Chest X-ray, PA view. Patient: 51 years old, sex F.
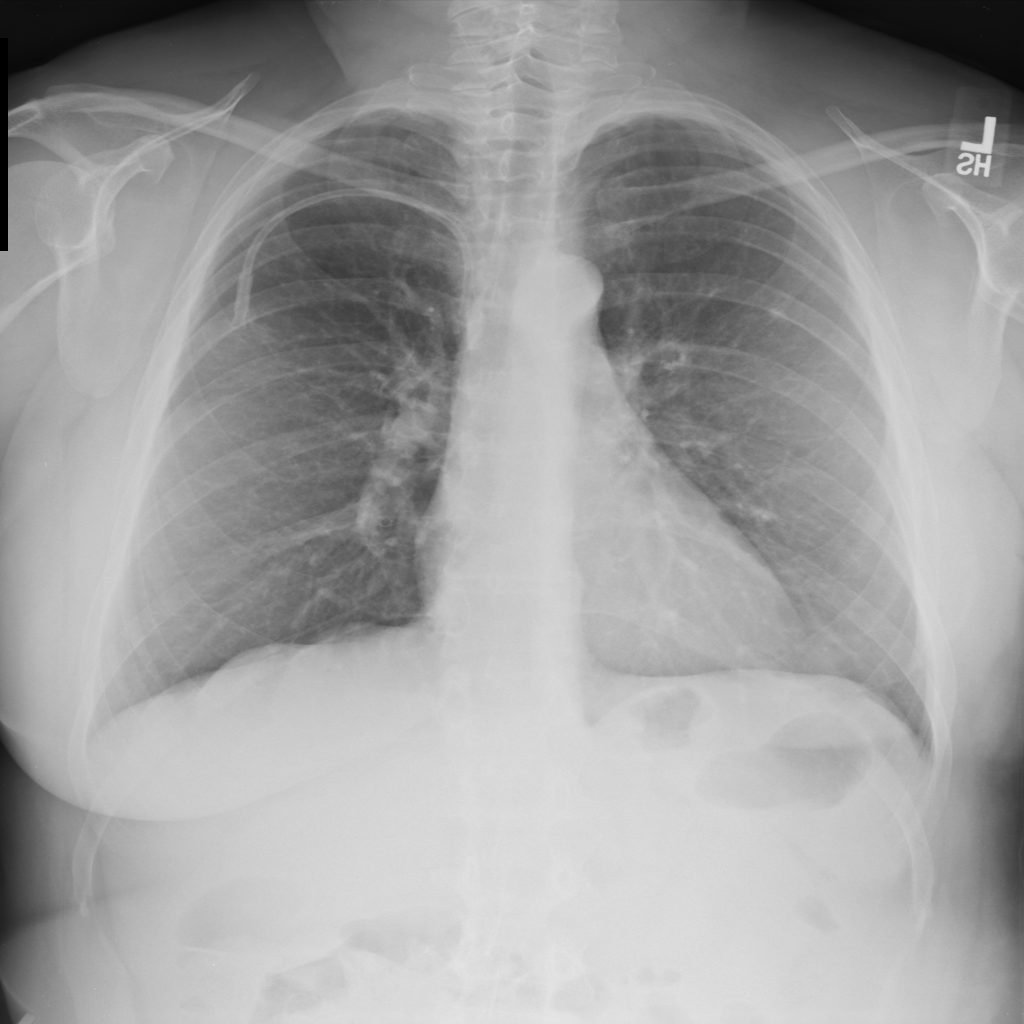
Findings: No Finding